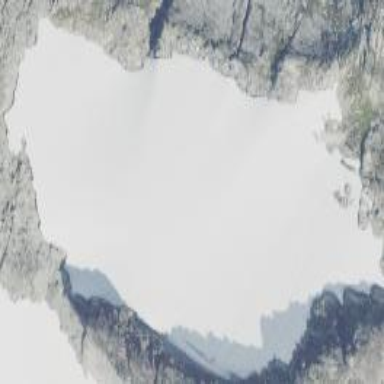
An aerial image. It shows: Stunning view of glacier.